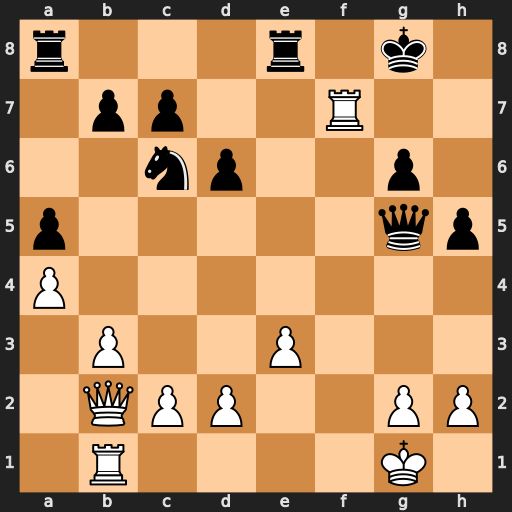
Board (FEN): r3r1k1/1pp2R2/2np2p1/p5qp/P7/1P2P3/1QPP2PP/1R4K1
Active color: w
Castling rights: -
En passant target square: -
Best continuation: Qg7#